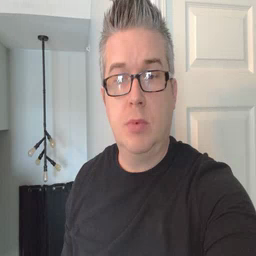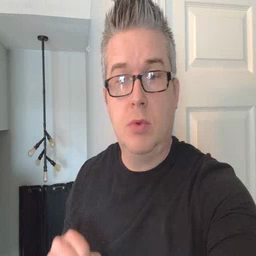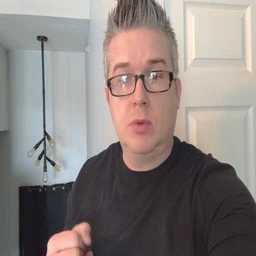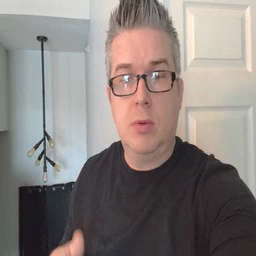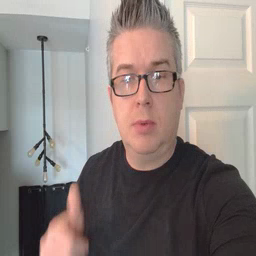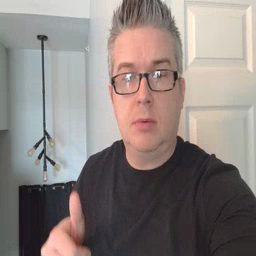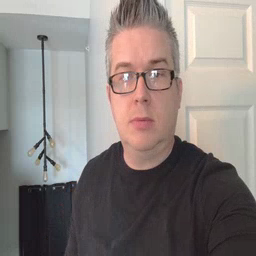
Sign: jeans